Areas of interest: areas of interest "Jiangsu Yancheng Wild Animal World"
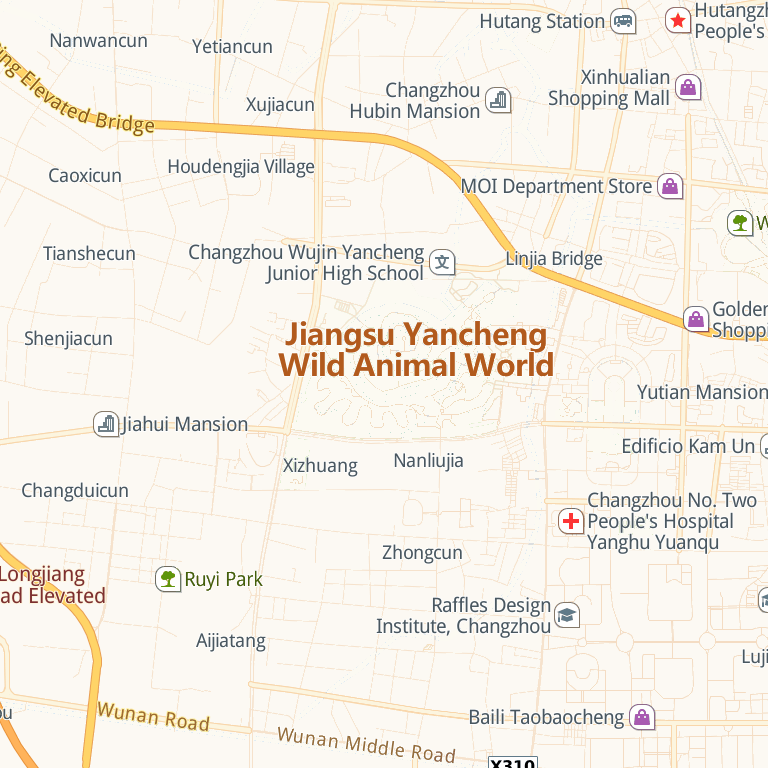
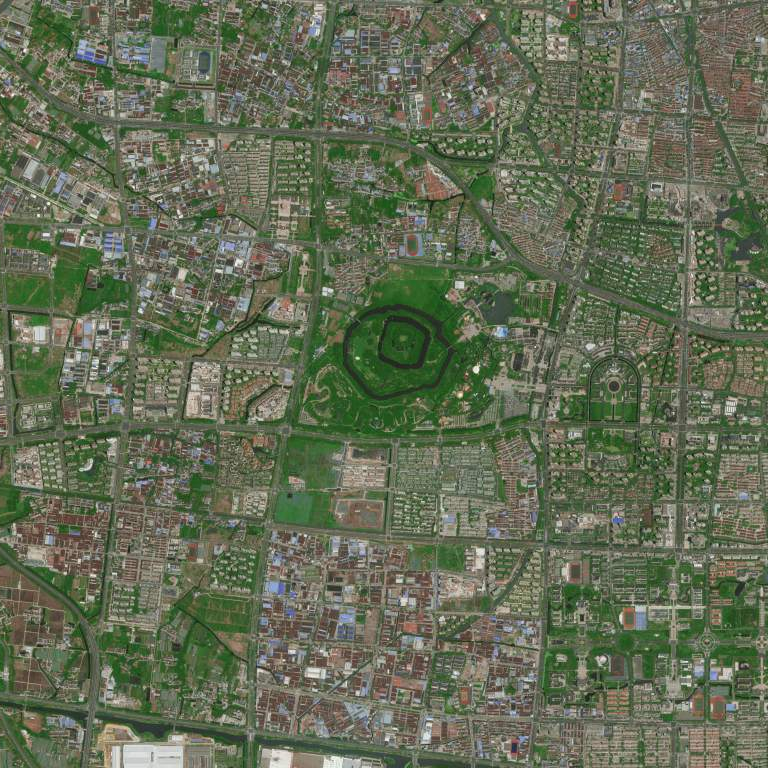